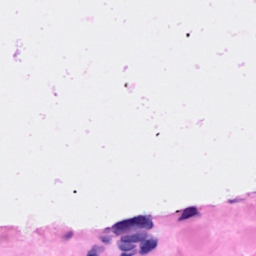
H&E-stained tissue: Breast